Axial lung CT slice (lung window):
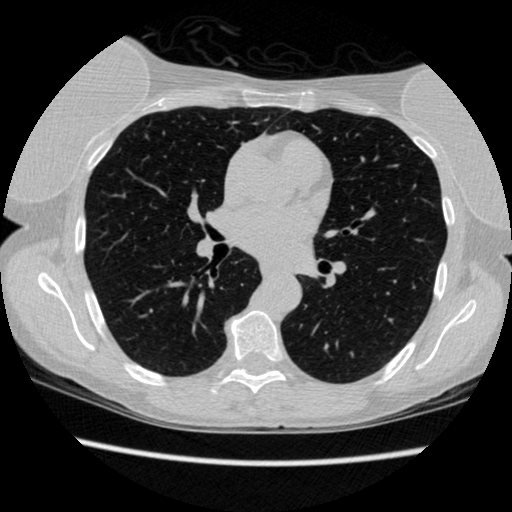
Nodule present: no